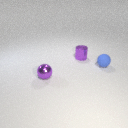
small purple metal sphere in front of small purple metal cylinder